Question: I write an app using Google SpeechRecognizer and I know how to set the language for SpeechRecognizer.
Now I want to make use of the default language setting/select of Google Voice Input. How to programmatically prompt the language-select of Google Voice Input?
Google Voice input language setting:

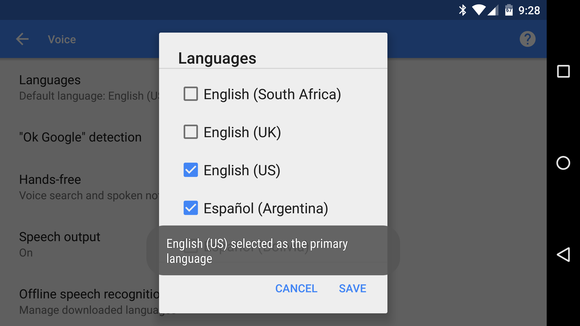
Answer: Cost a lot time to search and find nothing to prompt Languages List of Google Voice Input Settings screen programmatically.
But find other guys' another solution to accomplish similar thing I want. This may be better for it can let an app independently set recognition language.
<URL>